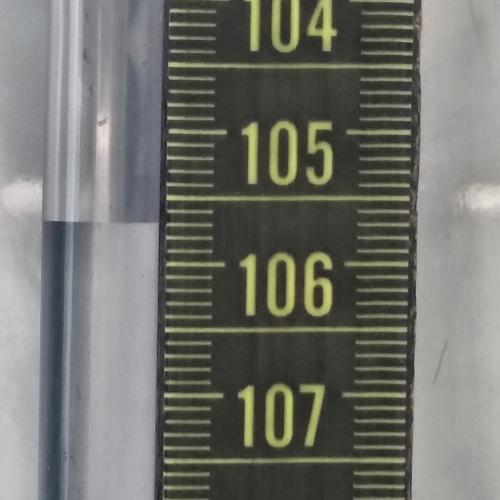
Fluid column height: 105.7 cm